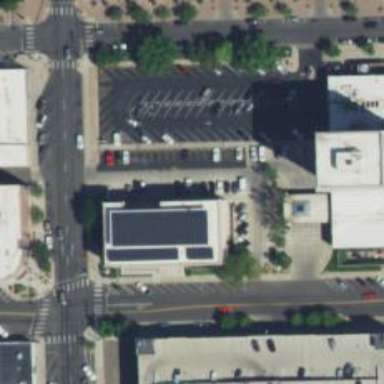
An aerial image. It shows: Parking space.